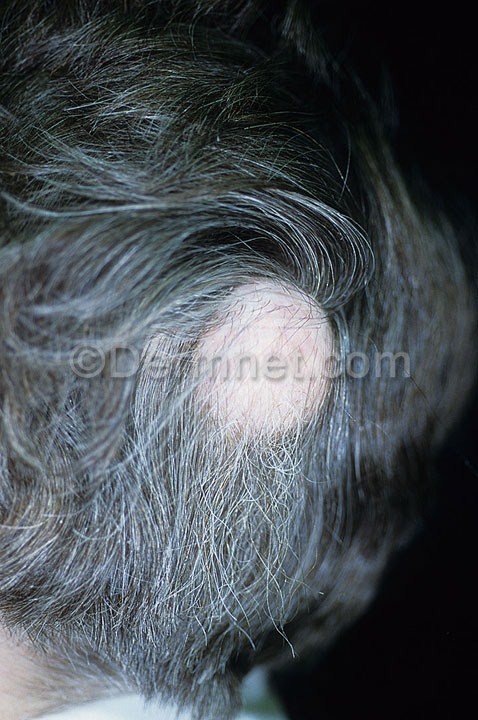
Disease: Seborrheic Keratoses and other Benign Tumors